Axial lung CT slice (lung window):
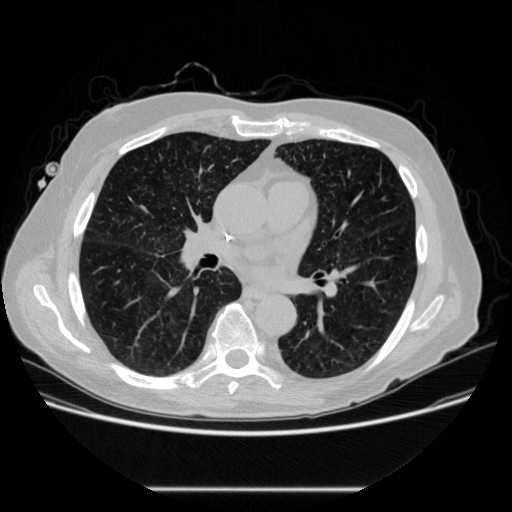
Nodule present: no